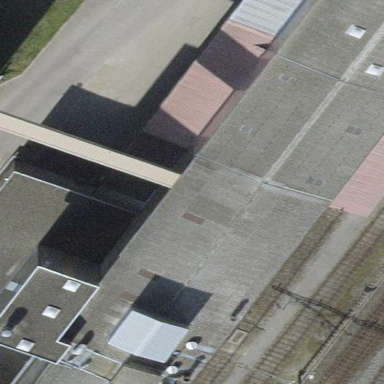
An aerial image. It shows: Industrial building.